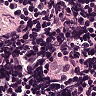
Metastatic tissue present: no